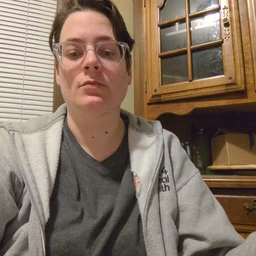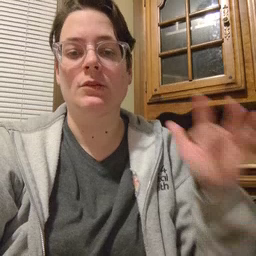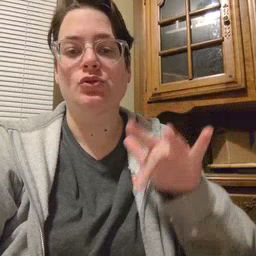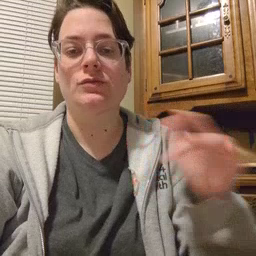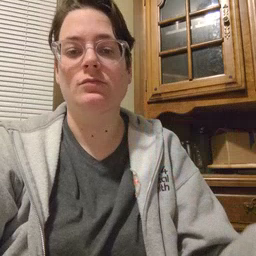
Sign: touch